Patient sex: M
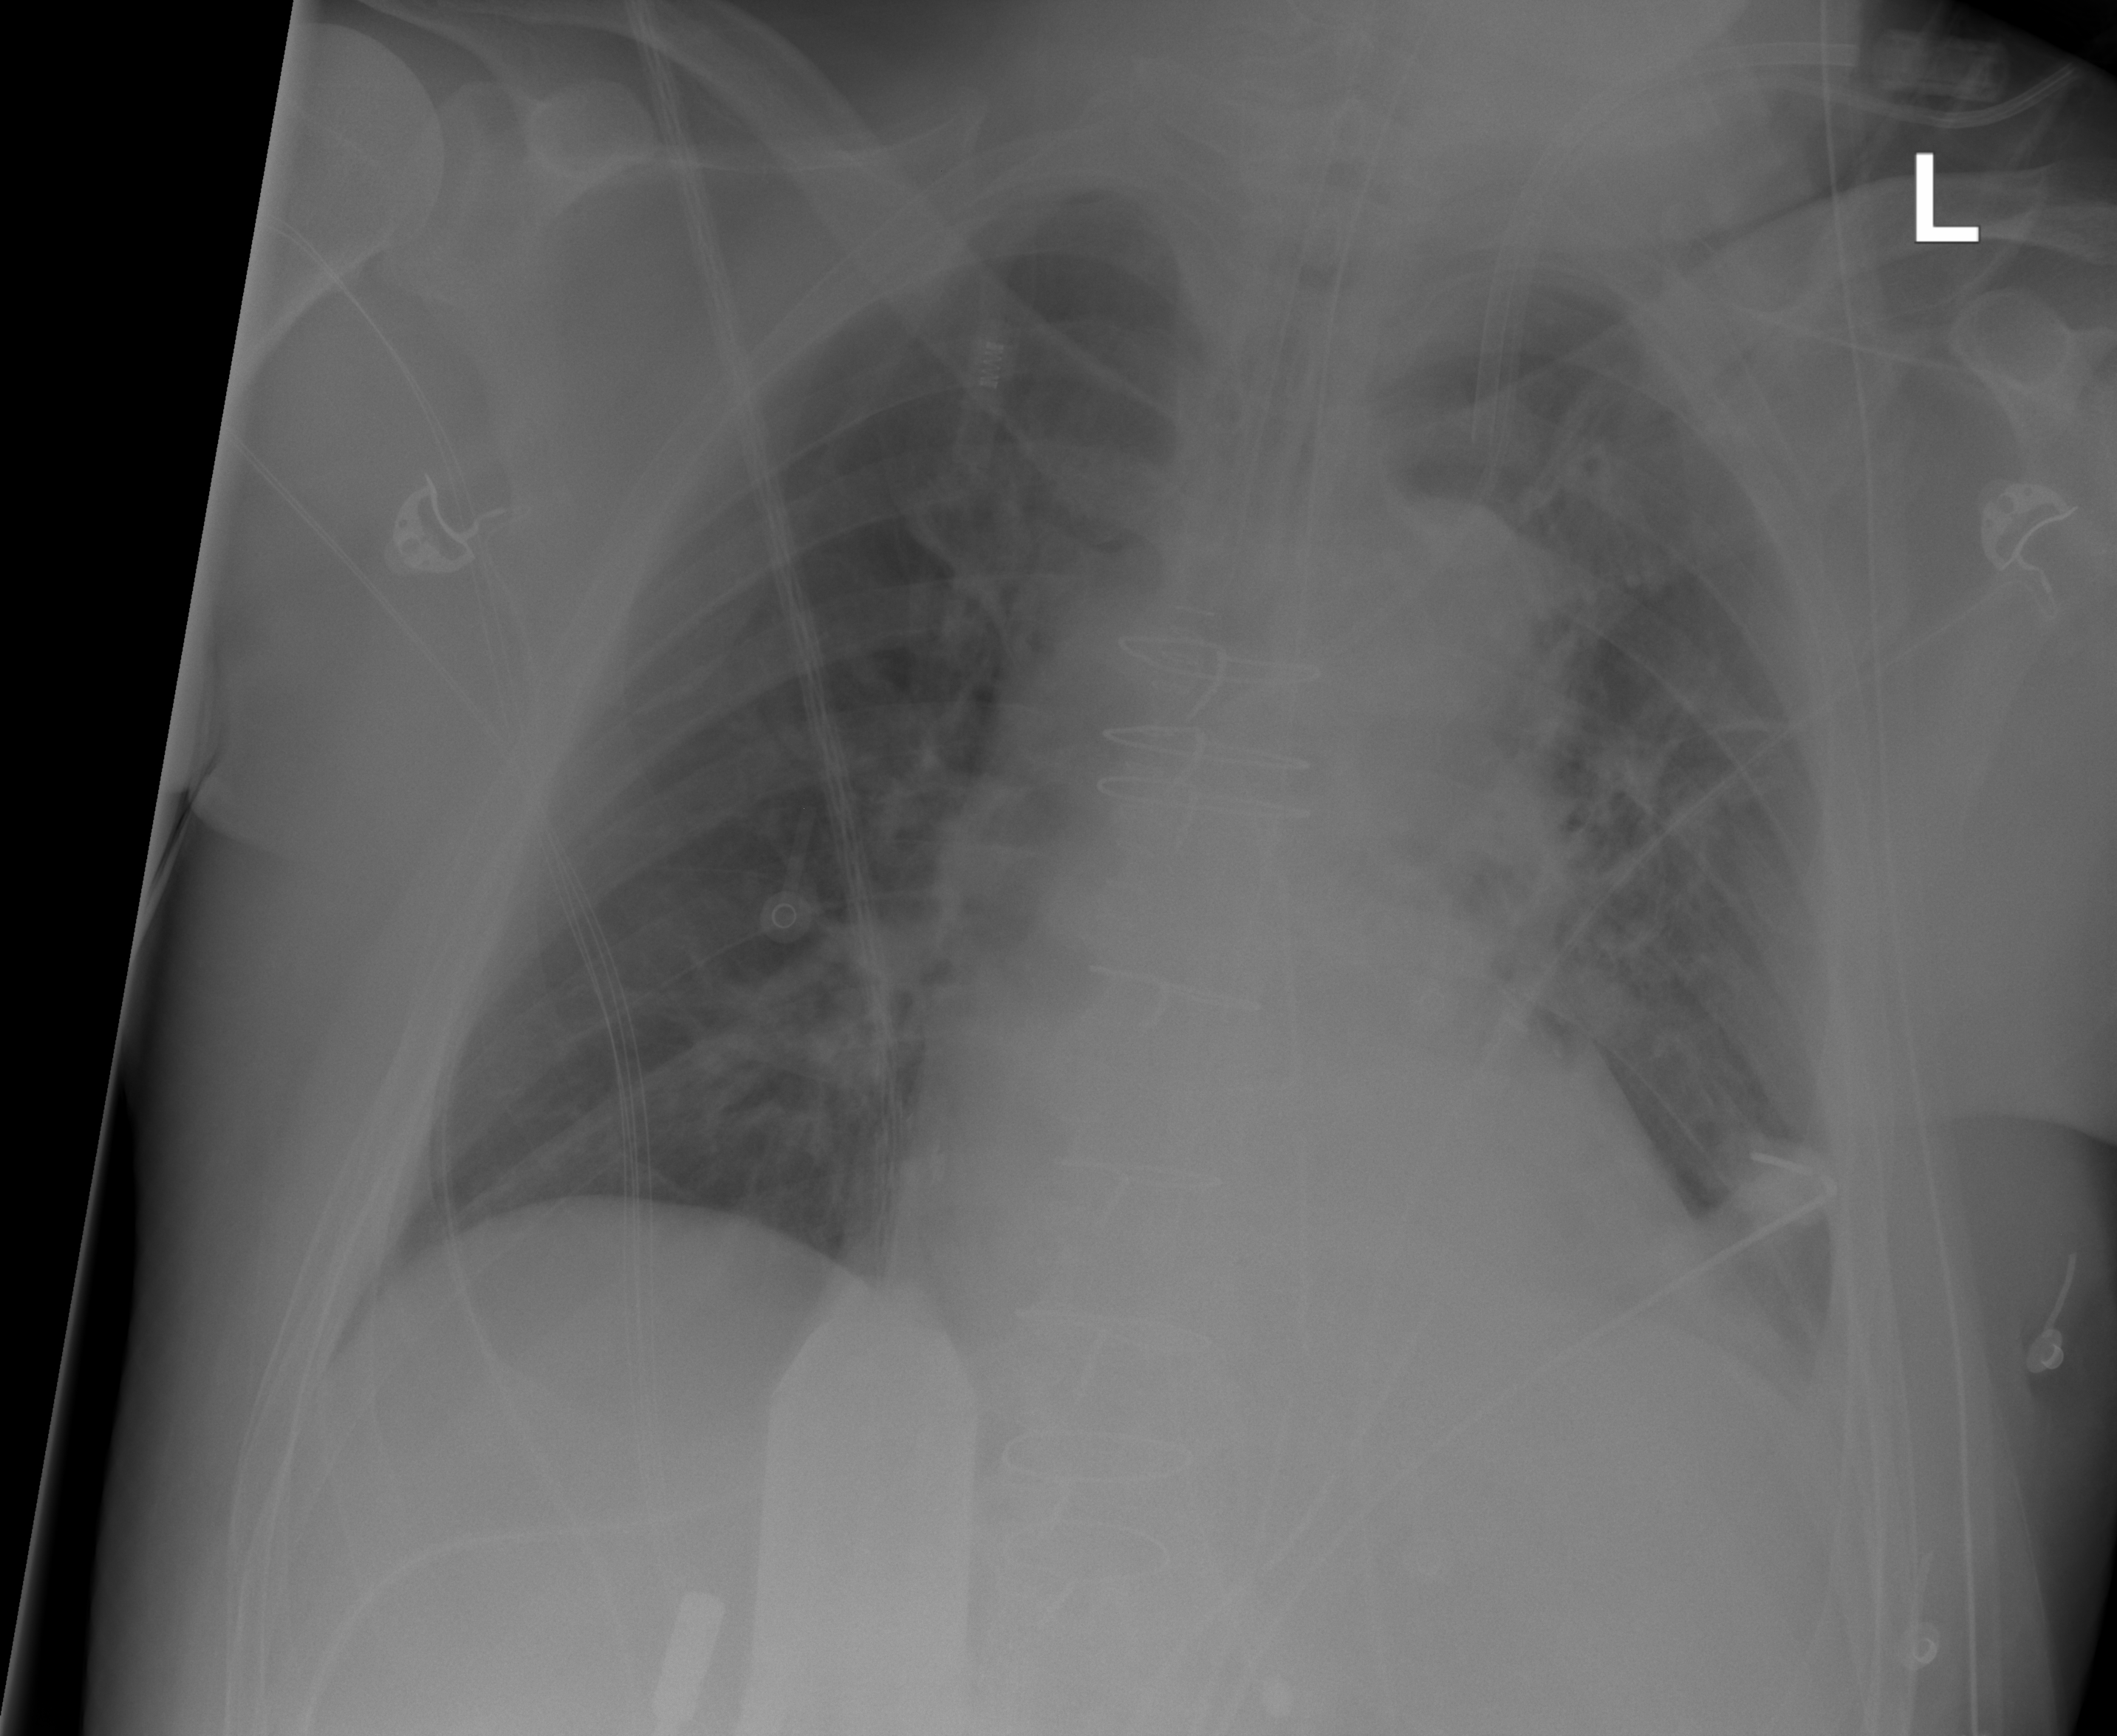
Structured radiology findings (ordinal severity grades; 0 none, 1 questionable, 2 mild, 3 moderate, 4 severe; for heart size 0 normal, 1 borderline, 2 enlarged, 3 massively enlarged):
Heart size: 2
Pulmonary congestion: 0
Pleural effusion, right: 2
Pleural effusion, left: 2
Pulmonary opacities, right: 0
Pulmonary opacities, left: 0
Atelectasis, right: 0
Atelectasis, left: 0